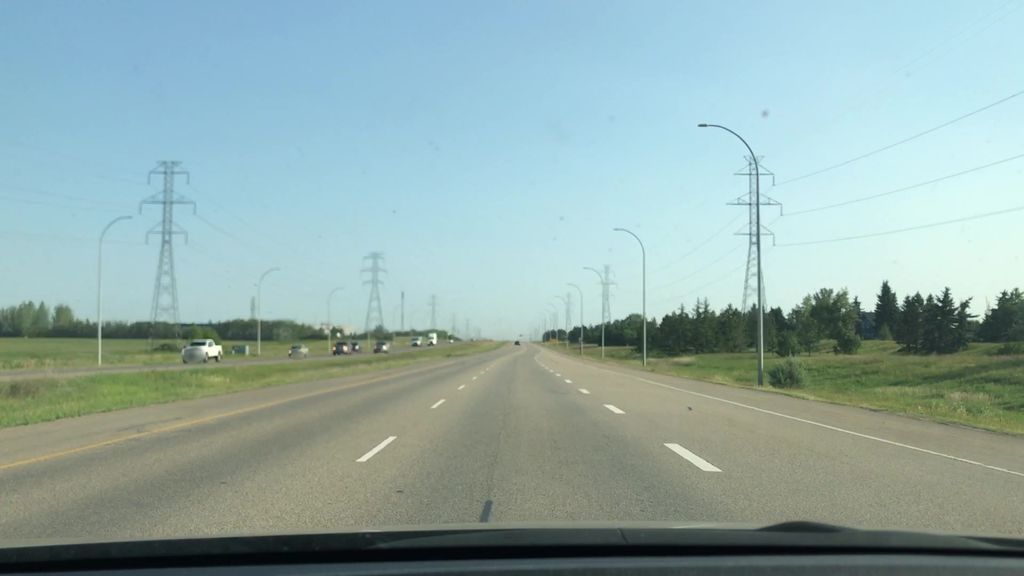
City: edmonton